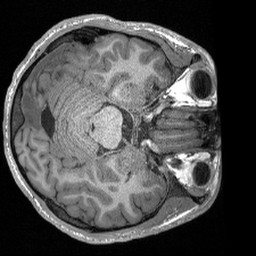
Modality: T1w
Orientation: axial
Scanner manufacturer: siemens
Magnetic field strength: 3 T
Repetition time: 2.4 s
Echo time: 0.00213 s